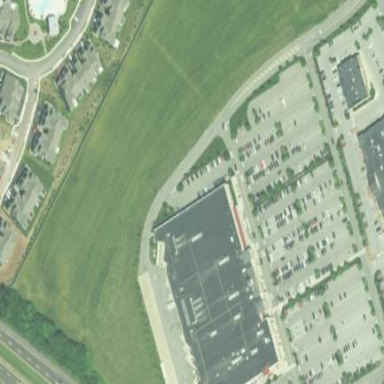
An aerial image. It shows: Supermarket building.